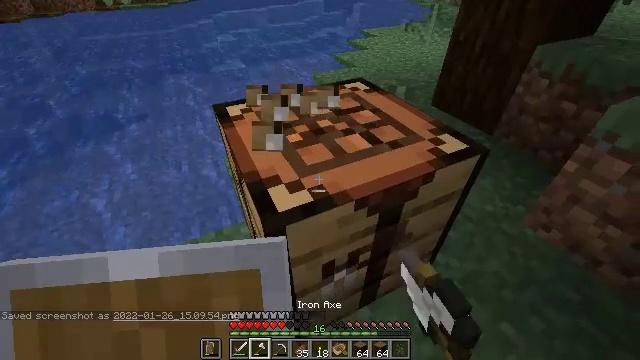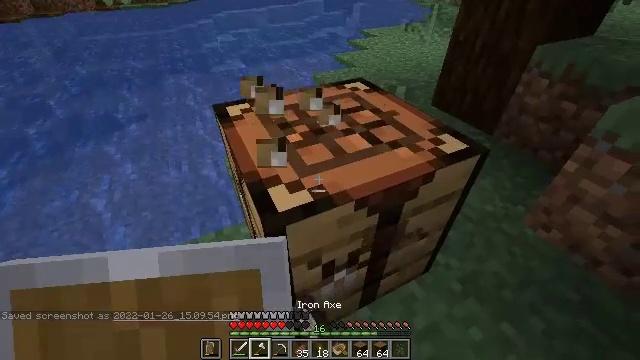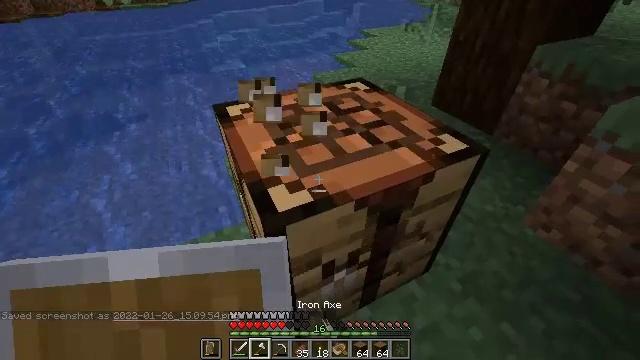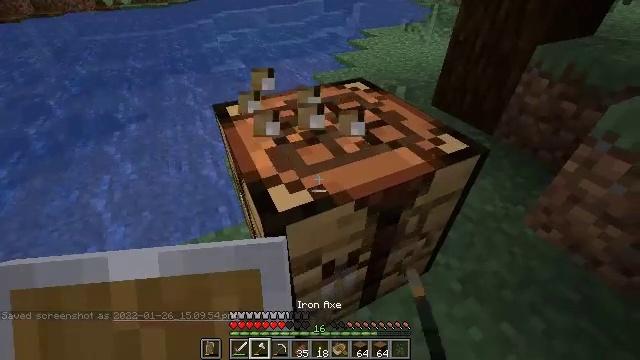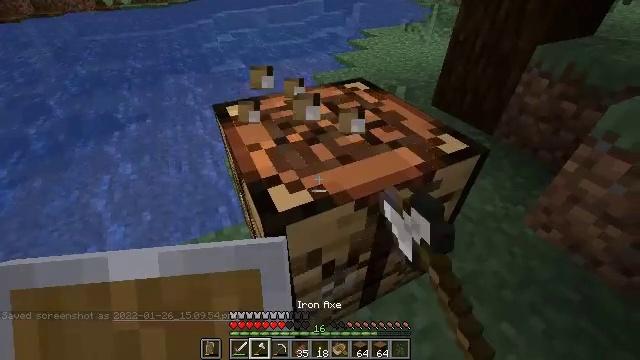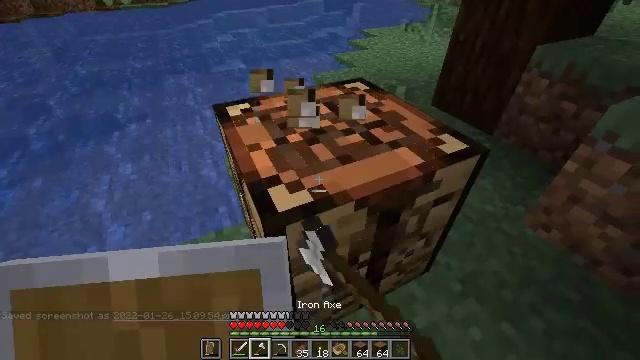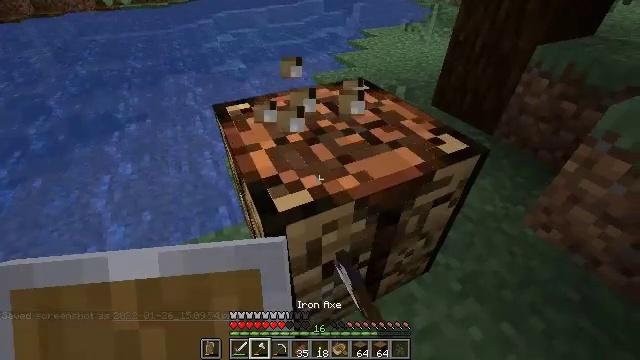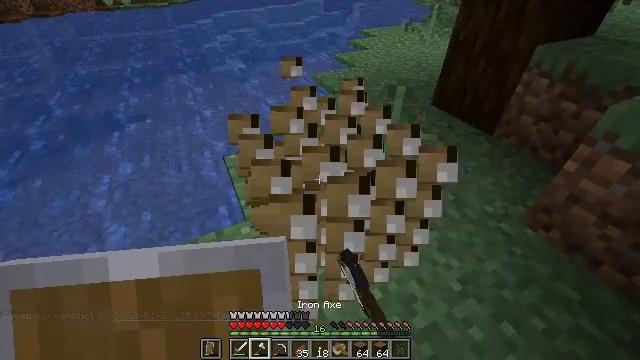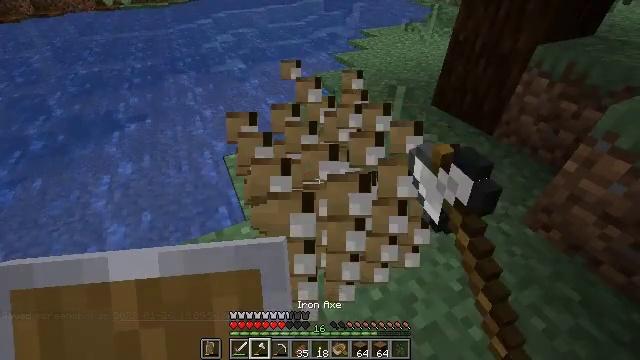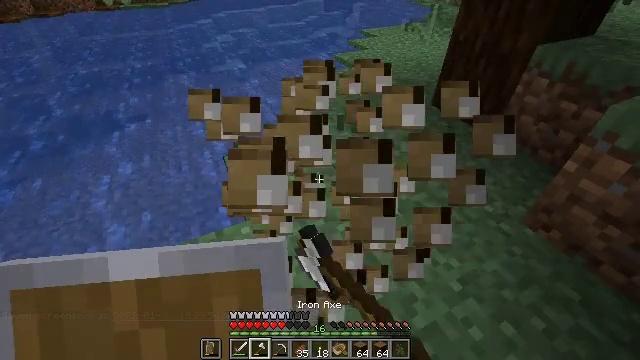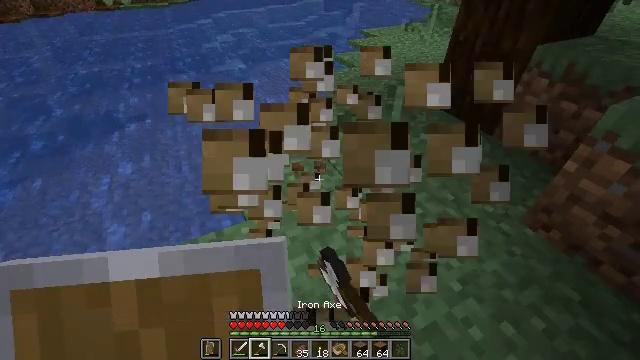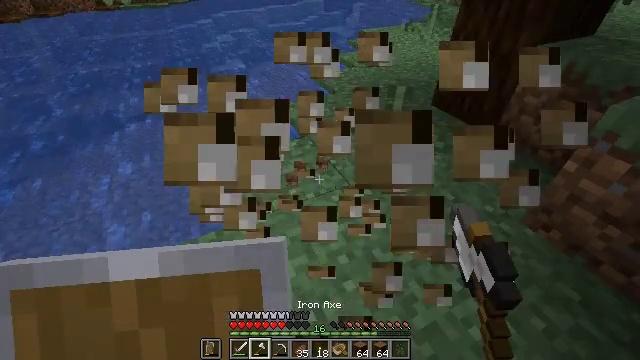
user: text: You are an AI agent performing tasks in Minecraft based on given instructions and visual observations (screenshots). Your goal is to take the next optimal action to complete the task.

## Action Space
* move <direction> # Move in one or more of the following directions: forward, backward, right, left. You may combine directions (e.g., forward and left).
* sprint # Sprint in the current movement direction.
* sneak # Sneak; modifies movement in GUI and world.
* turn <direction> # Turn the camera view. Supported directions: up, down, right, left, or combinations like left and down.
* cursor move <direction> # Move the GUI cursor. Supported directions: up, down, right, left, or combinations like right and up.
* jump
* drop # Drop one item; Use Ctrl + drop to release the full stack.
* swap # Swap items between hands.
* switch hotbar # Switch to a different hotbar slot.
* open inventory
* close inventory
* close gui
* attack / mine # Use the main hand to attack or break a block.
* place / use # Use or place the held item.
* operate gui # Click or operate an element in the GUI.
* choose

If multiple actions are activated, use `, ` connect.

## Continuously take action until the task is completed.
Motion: motion action
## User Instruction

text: Left click on the crafting table
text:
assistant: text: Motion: attack / mine
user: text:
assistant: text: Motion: attack / mine
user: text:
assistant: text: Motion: attack / mine
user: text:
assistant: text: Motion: attack / mine
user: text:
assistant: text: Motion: attack / mine
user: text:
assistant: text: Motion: attack / mine
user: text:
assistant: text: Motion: attack / mine
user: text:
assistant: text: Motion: attack / mine
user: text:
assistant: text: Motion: attack / mine
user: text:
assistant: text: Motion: attack / mine
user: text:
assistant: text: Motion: attack / mine
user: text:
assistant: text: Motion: attack / mine